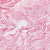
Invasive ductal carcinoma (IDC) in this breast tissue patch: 0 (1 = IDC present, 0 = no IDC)